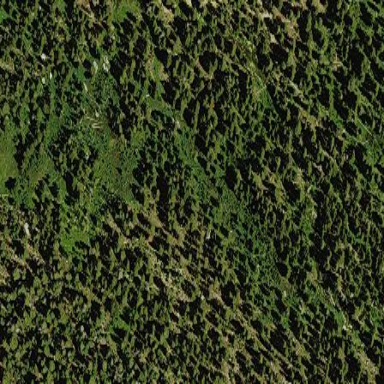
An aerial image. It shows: Wet meadow with wood vegetation.